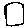
Label: square